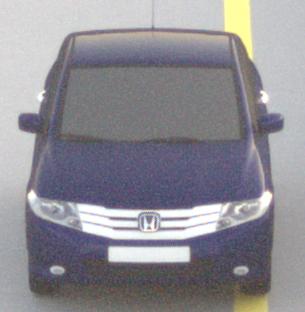
Make: Honda
Model: City
Detailed model: Gen. 6
Model produced from: 2008
Model produced until: 2013
Doors: 4
Color: blue
Road condition: dry road
Daytime: sunrise or sunset
Contrast: low contrast